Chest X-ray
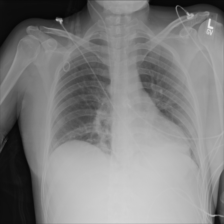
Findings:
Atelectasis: negative
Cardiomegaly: negative
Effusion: negative
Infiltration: negative
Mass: negative
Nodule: negative
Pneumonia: negative
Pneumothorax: negative
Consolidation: negative
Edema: negative
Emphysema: negative
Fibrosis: negative
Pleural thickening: negative
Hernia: negative